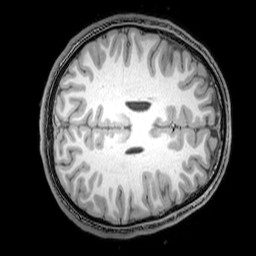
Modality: T1w
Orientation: axial
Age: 21
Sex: male
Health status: healthy
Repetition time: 0.081 s
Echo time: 0.037 s